Interaction volume radius: 5 \u00c5
Interaction volume height: 20 \u00c5
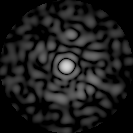
Disorder parameter: 0.8738